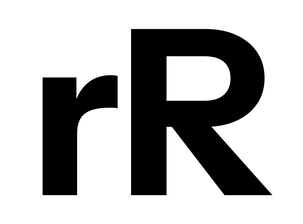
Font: InstrumentSans_Bold